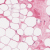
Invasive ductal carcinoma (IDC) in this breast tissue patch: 0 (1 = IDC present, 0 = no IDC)